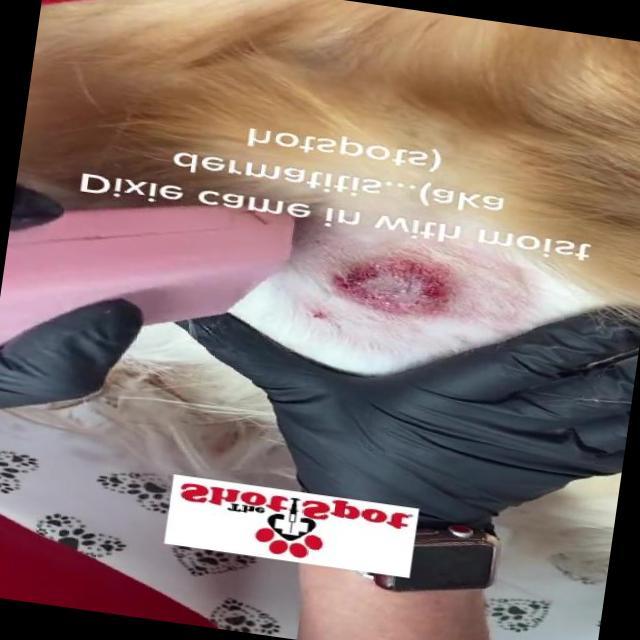
Canine dermatitis — inflammation of the skin presenting with erythema, pruritus, papules, and excoriation. May be allergic, contact, or atopic in origin.